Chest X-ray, AP view. Patient: 32 years old, sex F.
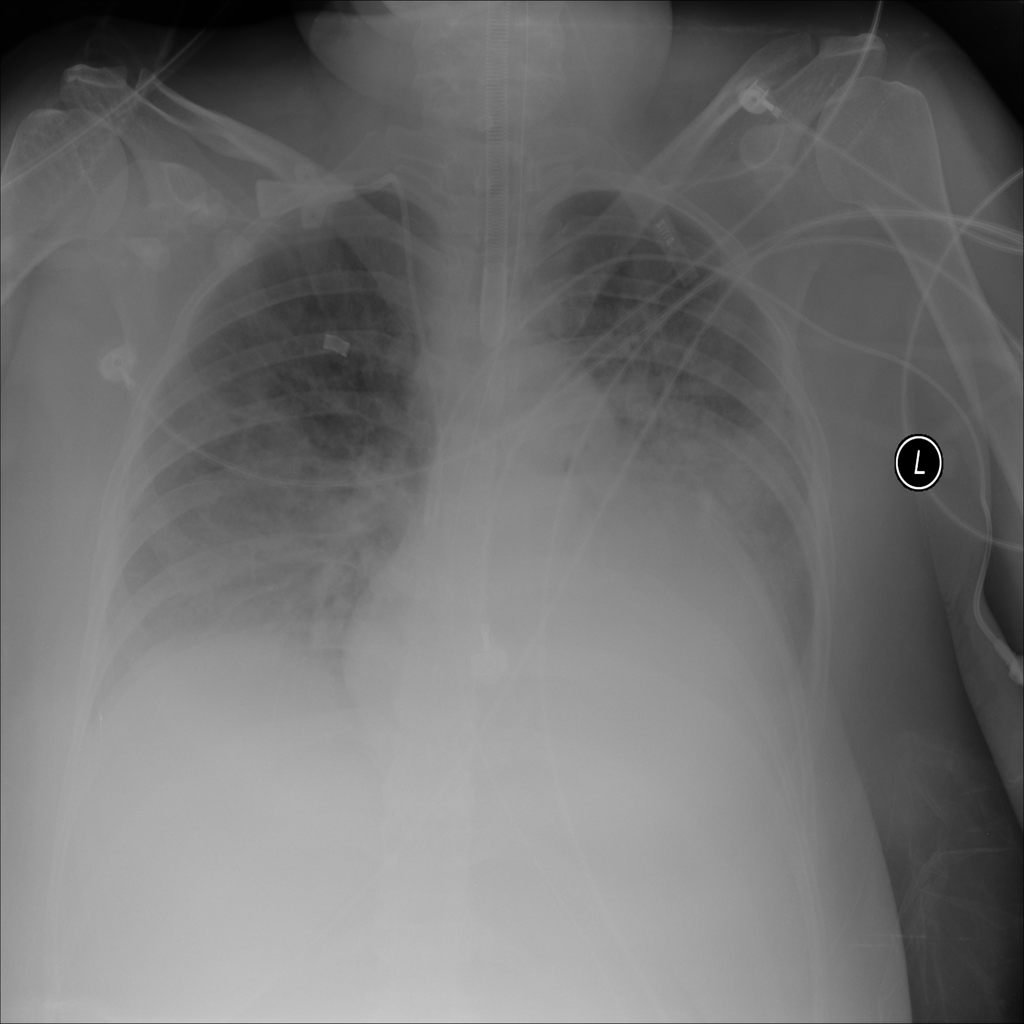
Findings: No Finding